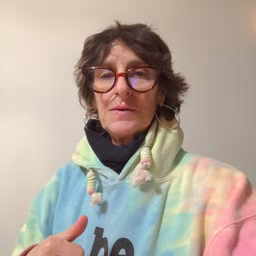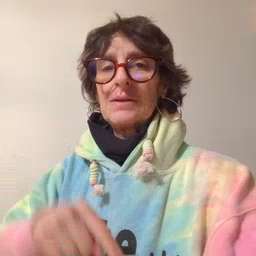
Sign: down